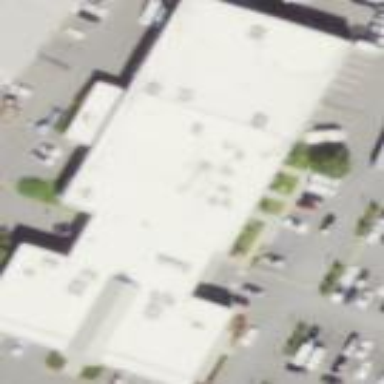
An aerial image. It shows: Building housing car shop.